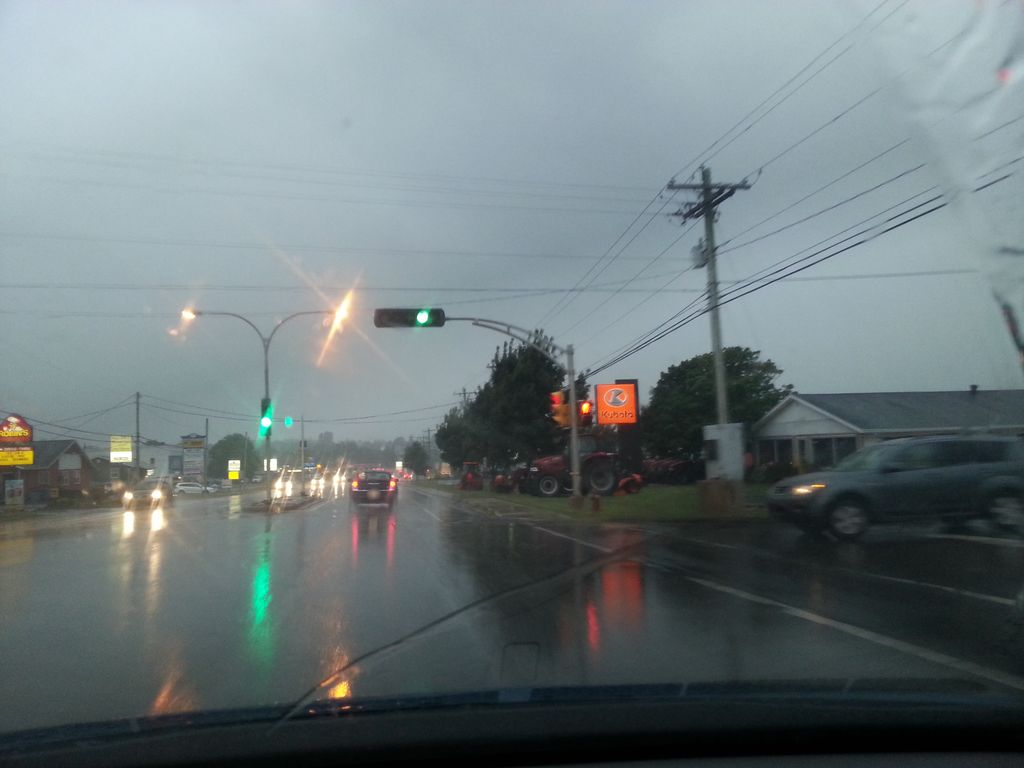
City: charlottetown